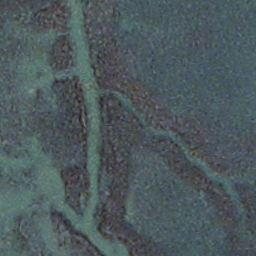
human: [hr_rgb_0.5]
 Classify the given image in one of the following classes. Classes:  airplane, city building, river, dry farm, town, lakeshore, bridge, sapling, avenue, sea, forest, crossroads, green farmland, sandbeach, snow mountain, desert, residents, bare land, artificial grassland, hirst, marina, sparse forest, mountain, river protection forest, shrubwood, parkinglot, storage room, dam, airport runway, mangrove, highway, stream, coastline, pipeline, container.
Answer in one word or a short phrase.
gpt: stream